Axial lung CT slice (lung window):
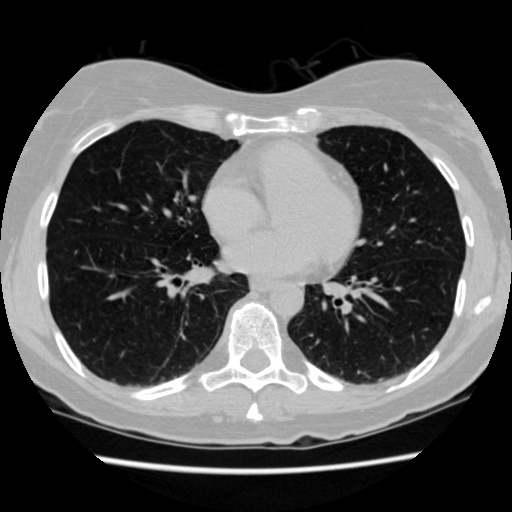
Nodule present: no